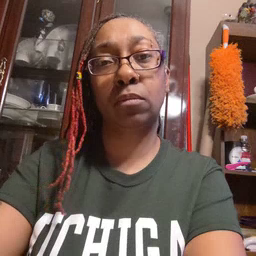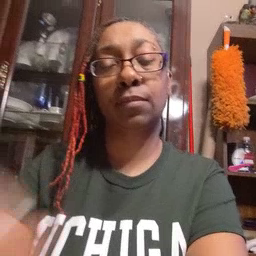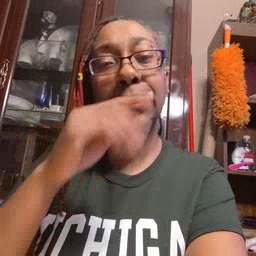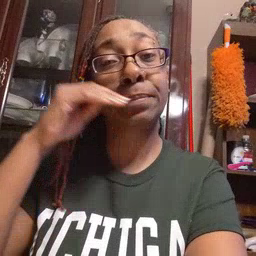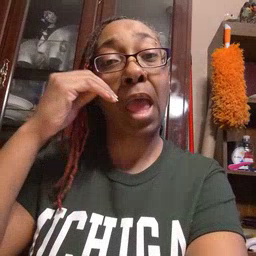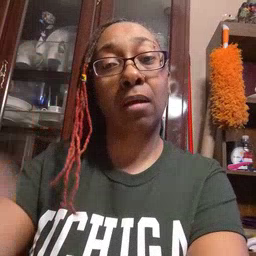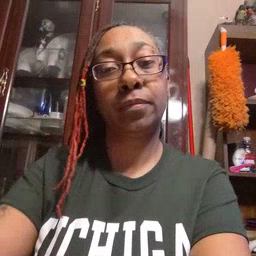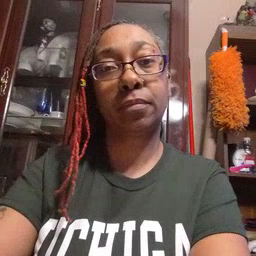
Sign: smile